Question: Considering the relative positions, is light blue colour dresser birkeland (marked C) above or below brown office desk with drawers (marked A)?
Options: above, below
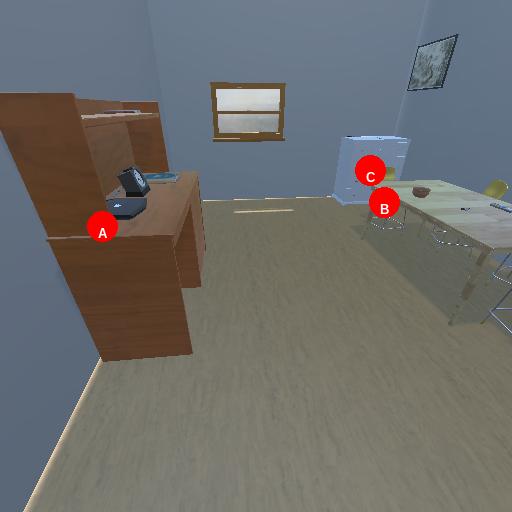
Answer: above